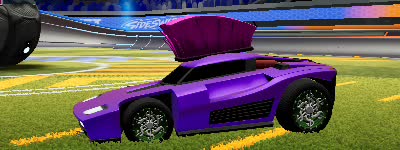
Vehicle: breakout